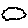
Label: cloud